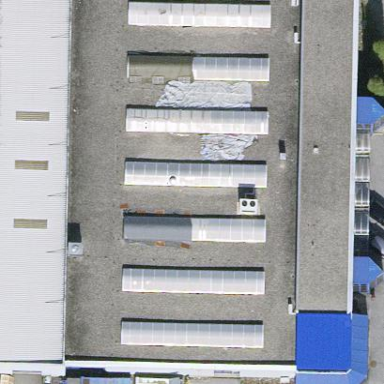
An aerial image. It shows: Industrial building.